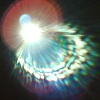
Label: sunburn